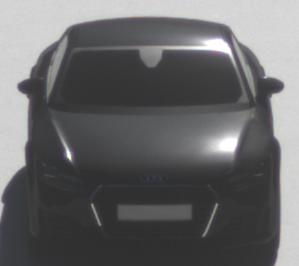
Make: Audi
Model: TT Coupé 1.8 TFSI
Detailed model: TT (8S) Coupé
Model produced from: 2015/08
Model produced until: 2018/06
Doors: 3
Color: black
Road condition: dry road
Daytime: morning or afternoon
Contrast: high contrast